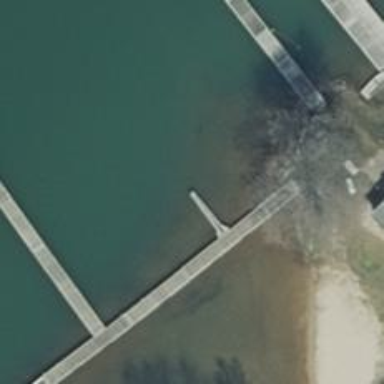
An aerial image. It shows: Man-made pier.